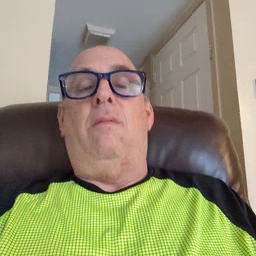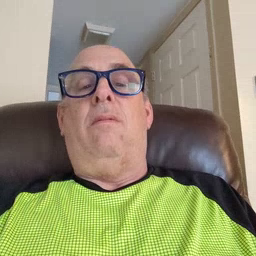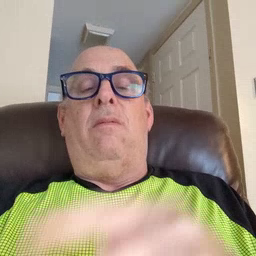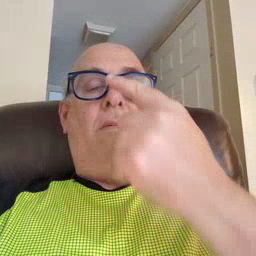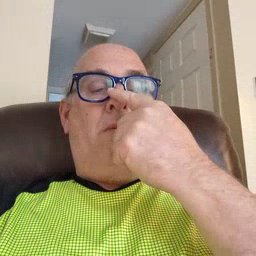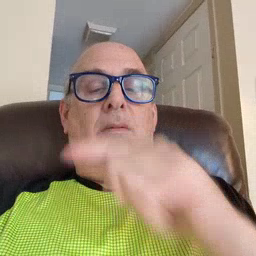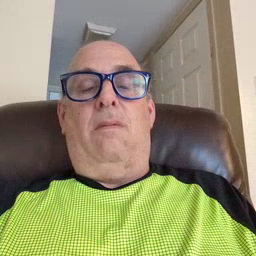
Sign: nose